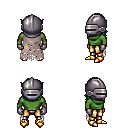
a pixel art fantasy rpg character, male body template, orc, green skin, gray tattered cape, gold greaves, green long bangs hairstyle, metal helm, metal gloves, gold boots, four views (front, back, left, right), 2x2 character sprite sheet, small pixel art, hard edges, no anti-aliasing